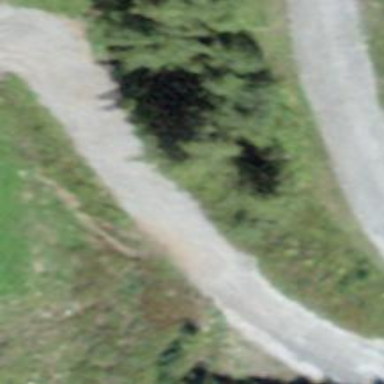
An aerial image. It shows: Track road with grade3 tracktype.